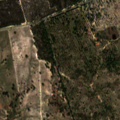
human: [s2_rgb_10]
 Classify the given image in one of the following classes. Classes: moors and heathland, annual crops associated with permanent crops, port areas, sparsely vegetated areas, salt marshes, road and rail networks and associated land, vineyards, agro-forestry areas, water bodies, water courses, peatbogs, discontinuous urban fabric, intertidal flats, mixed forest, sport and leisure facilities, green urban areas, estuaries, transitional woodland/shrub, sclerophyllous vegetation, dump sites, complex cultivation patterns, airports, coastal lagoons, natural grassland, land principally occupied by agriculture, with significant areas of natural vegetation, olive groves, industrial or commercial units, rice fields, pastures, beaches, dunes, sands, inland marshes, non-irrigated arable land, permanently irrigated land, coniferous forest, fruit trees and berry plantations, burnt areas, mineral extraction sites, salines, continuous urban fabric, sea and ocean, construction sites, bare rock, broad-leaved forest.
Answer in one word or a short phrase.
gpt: non-irrigated arable land, broad-leaved forest